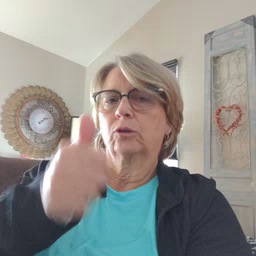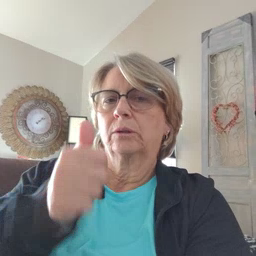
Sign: yourself